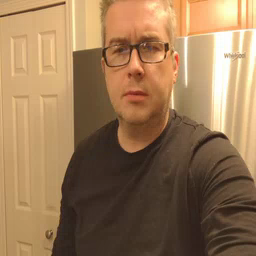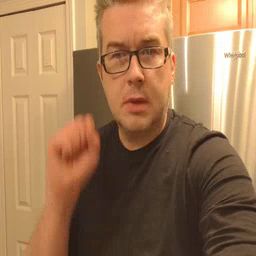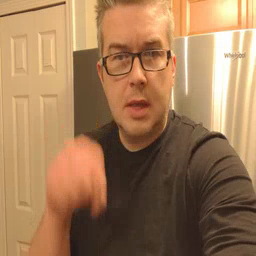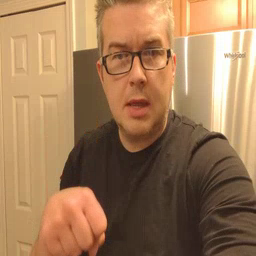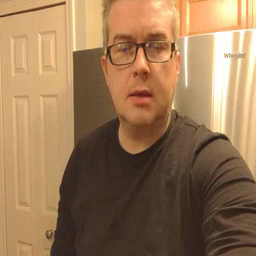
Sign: can